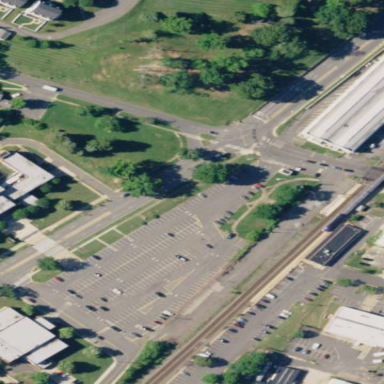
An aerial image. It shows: Parking area with asphalt surface designed for park and ride use.